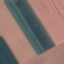
Land use / land cover class: AnnualCrop